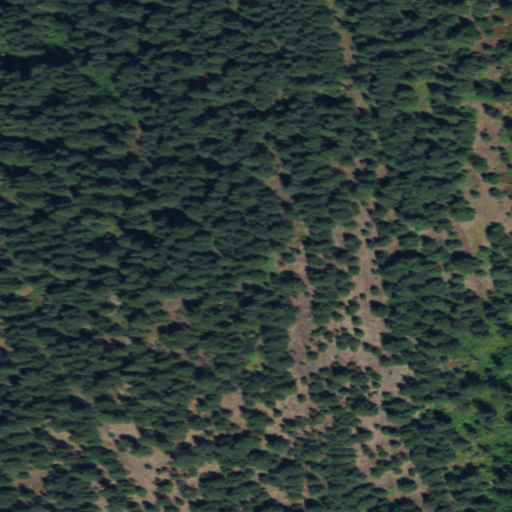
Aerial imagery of mountain in Washington named Queen of Sheba containing evergreen forest and shrub